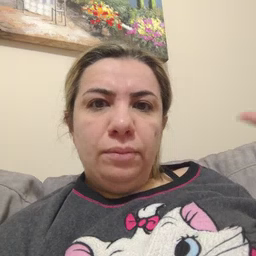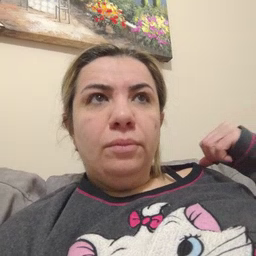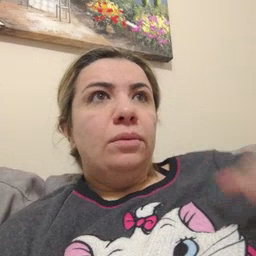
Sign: jacket